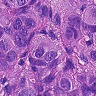
Metastatic tissue present: yes